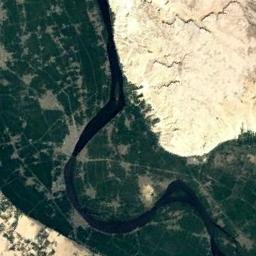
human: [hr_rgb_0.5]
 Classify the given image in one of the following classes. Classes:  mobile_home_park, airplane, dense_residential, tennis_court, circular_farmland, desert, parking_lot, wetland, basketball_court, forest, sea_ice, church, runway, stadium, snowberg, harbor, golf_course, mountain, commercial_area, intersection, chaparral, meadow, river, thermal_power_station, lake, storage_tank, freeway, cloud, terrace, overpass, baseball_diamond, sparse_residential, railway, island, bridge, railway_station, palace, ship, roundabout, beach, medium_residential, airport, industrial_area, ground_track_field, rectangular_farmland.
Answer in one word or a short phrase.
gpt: river